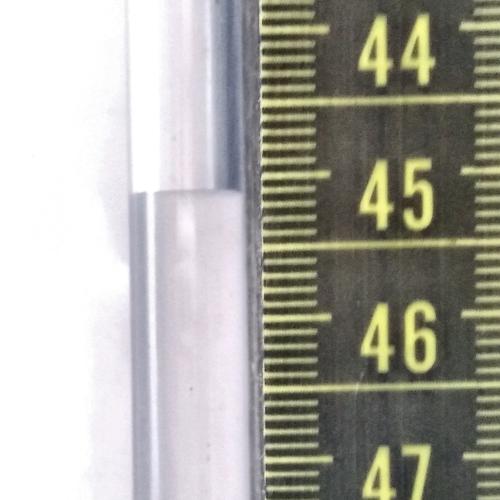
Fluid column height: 45.1 cm